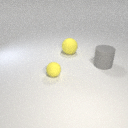
small yellow rubber sphere to the left of large yellow rubber sphere